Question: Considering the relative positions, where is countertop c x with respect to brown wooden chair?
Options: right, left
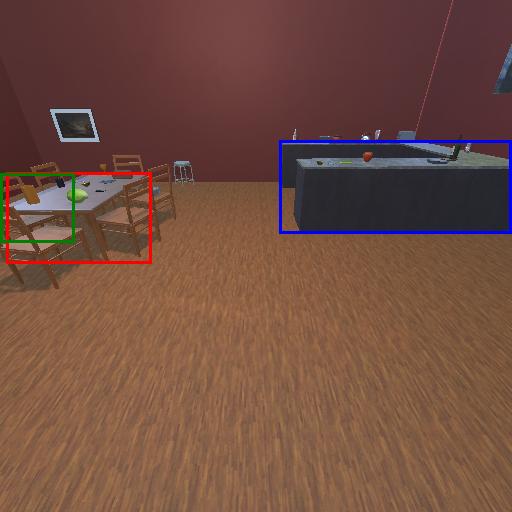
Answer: right